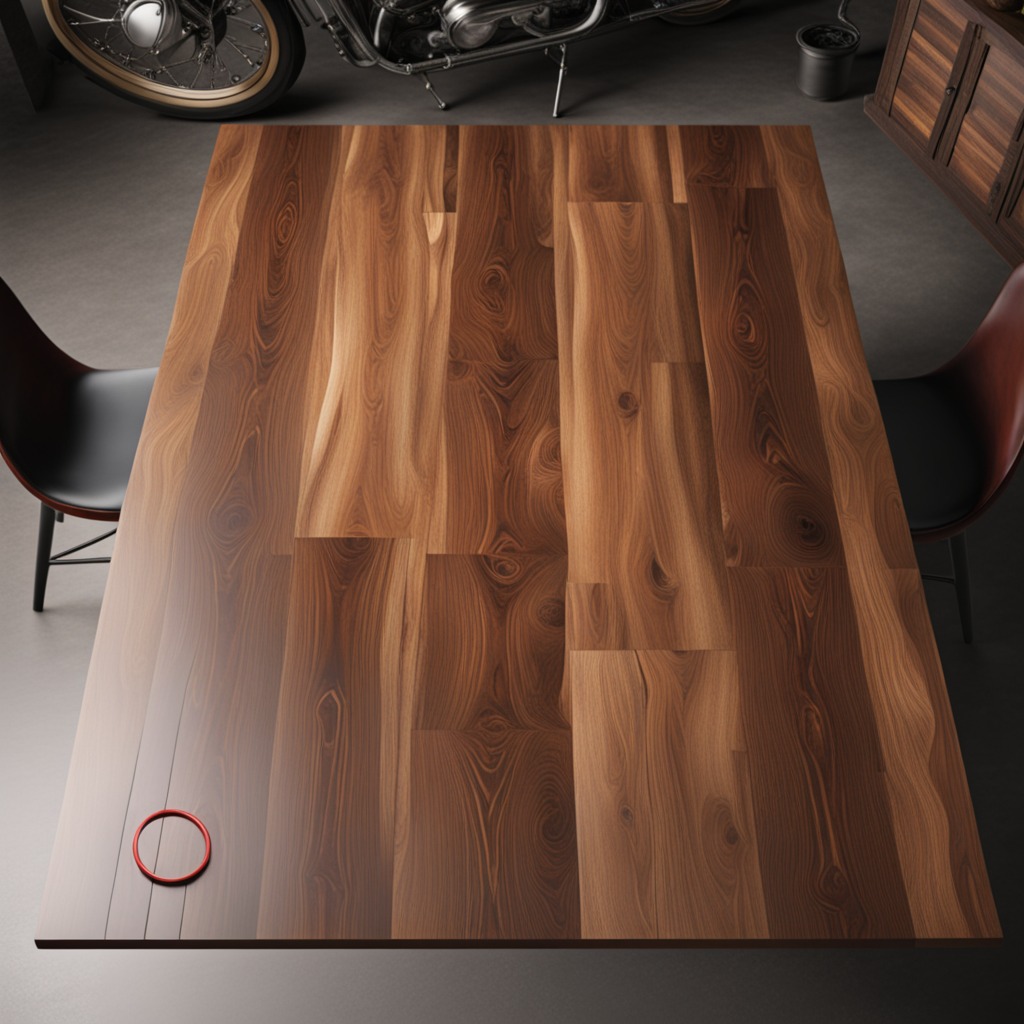
A rubber O-ring lies on the wooden table in a vintage motorcycle garage.